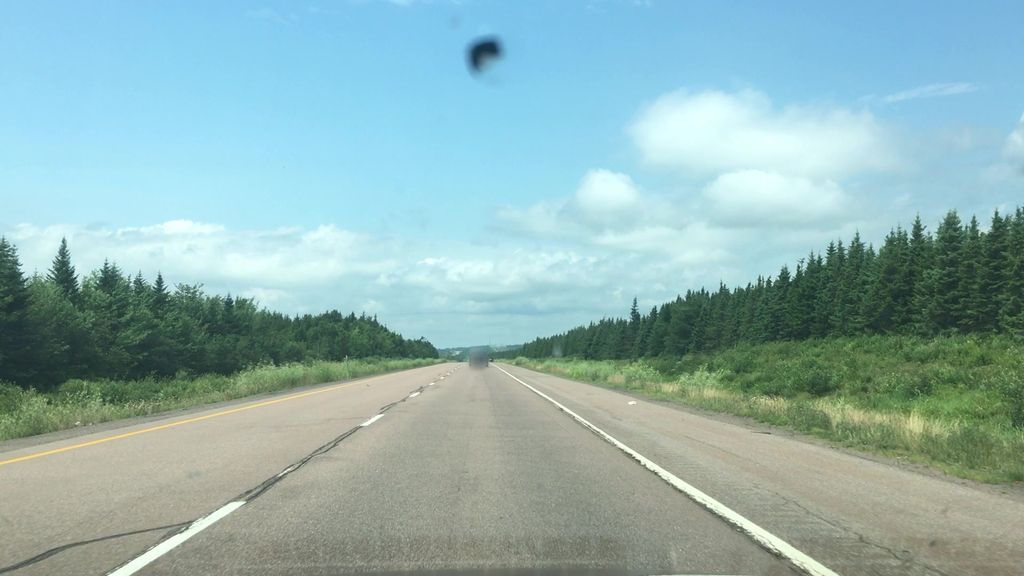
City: charlottetown